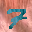
Label: 7